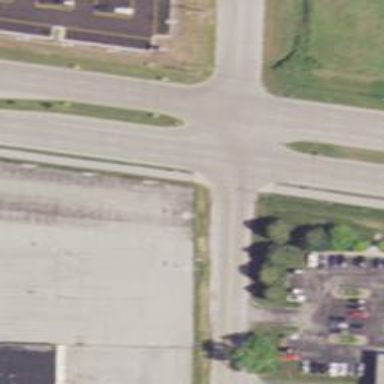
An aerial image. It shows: Crossing on asphalt path.